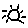
Label: sun